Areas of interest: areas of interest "Industrial Park"
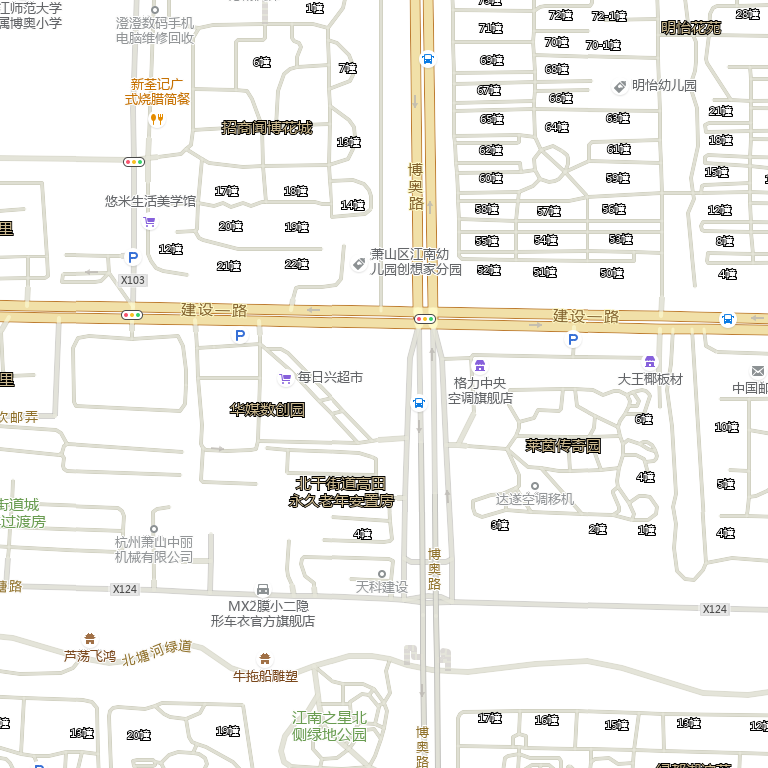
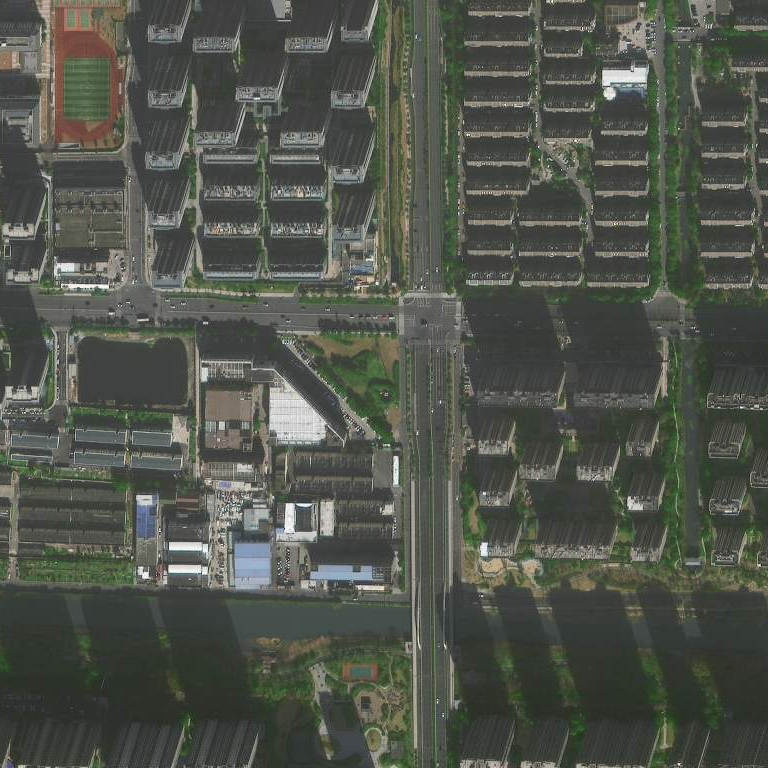